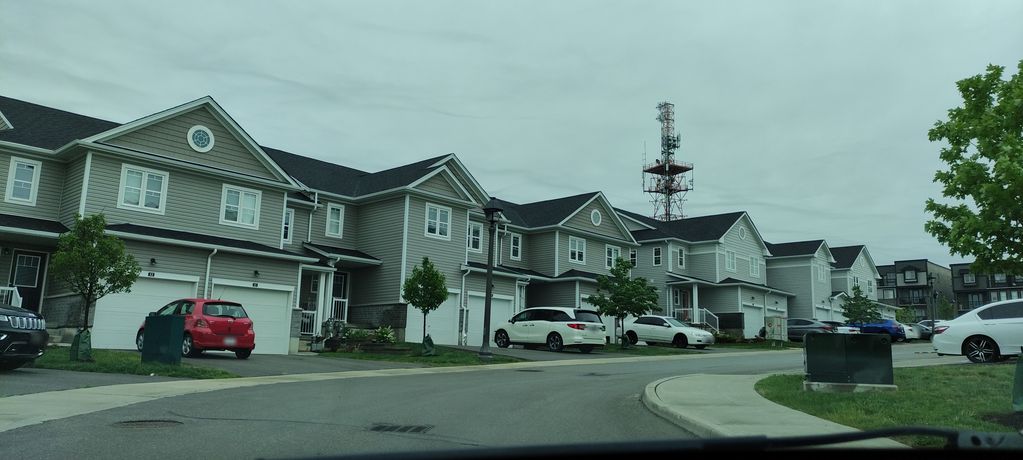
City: kitchener-waterloo